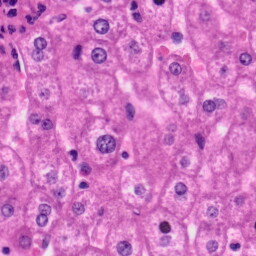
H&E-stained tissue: Liver